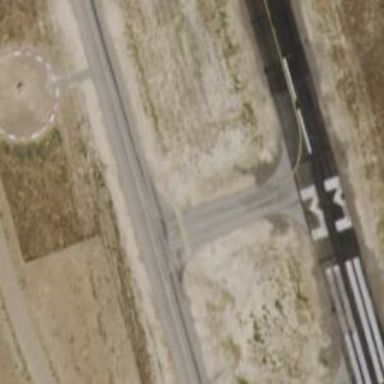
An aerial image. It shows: Image of taxiway at airport.